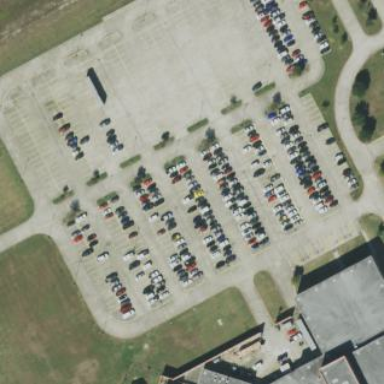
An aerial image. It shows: Parking area.